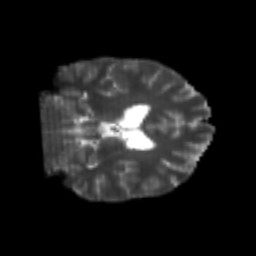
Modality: T2w
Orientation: coronal
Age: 22
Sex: female
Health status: healthy
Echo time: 0.074 s